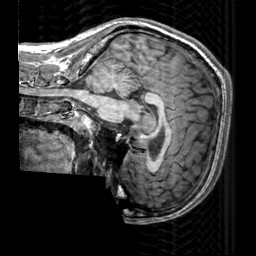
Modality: T1w
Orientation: sagittal
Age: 19
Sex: male
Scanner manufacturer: siemens
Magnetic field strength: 3 T
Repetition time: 2.3 s
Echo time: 0.00303 s